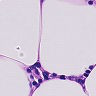
Metastatic tissue present: no